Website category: phone
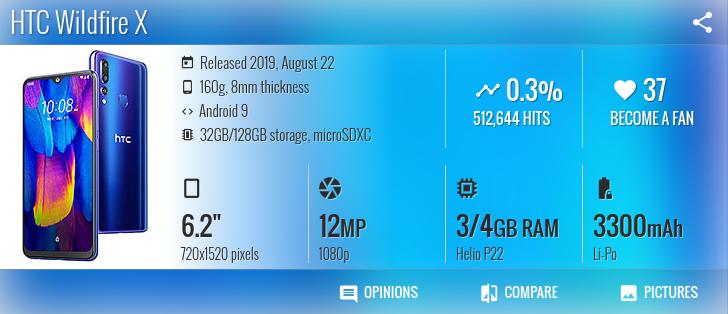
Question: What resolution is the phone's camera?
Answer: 1080p

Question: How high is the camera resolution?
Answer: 1080p

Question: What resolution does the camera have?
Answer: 1080p

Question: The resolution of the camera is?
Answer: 1080p

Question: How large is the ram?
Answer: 3/4 GB RAM

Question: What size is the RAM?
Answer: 3/4 GB RAM

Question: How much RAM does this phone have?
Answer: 3/4 GB RAM

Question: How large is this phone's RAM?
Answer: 3/4 GB RAM

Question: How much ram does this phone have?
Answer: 3/4 GB RAM

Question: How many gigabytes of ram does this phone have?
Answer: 3/4 GB RAM

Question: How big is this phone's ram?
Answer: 3/4 GB RAM

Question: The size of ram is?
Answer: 3/4 GB RAM

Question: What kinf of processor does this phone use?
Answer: Helio P22

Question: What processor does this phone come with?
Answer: Helio P22

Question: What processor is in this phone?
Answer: Helio P22

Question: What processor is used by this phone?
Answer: Helio P22

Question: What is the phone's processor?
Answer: Helio P22

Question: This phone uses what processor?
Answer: Helio P22

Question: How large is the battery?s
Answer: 3300 mAh

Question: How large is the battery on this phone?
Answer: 3300 mAh

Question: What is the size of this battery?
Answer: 3300 mAh

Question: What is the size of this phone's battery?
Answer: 3300 mAh

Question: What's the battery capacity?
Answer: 3300 mAh

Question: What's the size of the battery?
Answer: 3300 mAh

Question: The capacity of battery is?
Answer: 3300 mAh